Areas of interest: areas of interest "Wuxi City Emergency Center (Zhongnan Road Branch Station)"
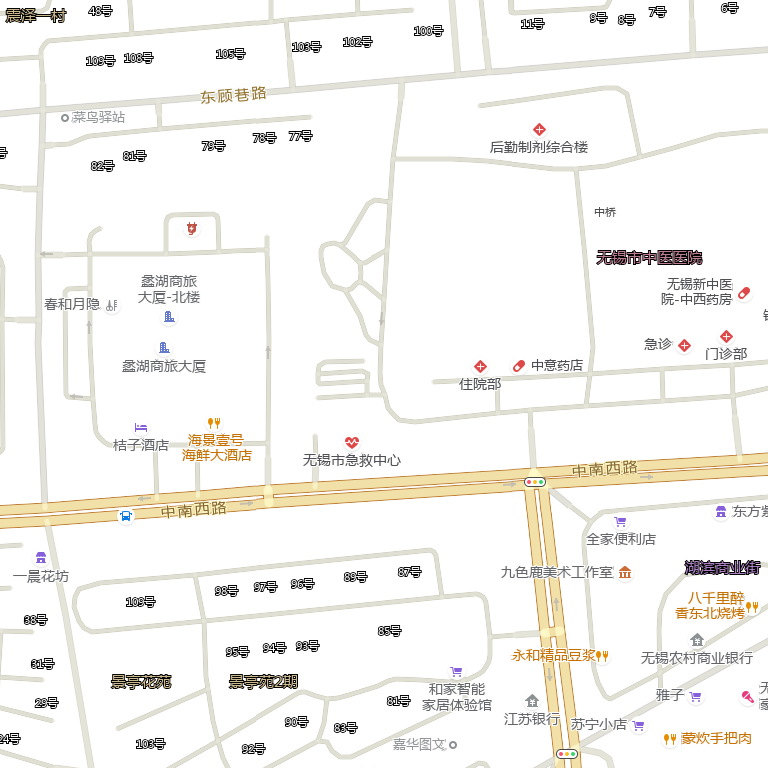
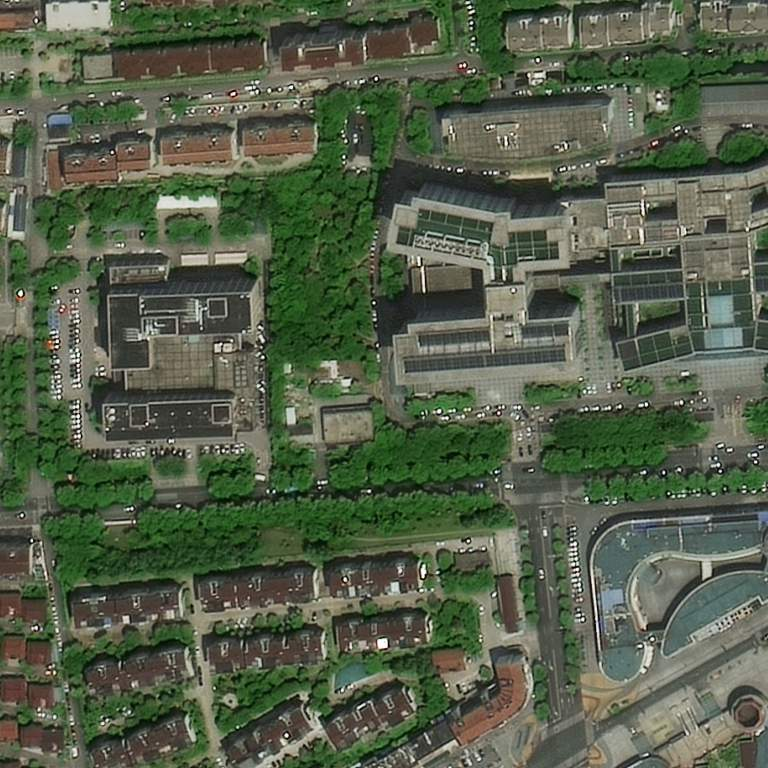